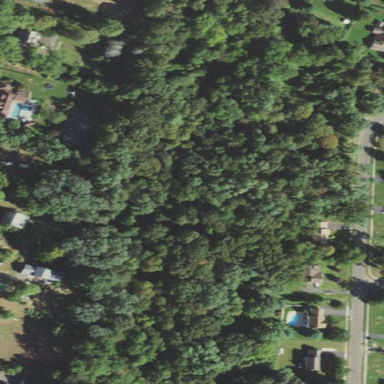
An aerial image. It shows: Existing preserved open space in the woodland.